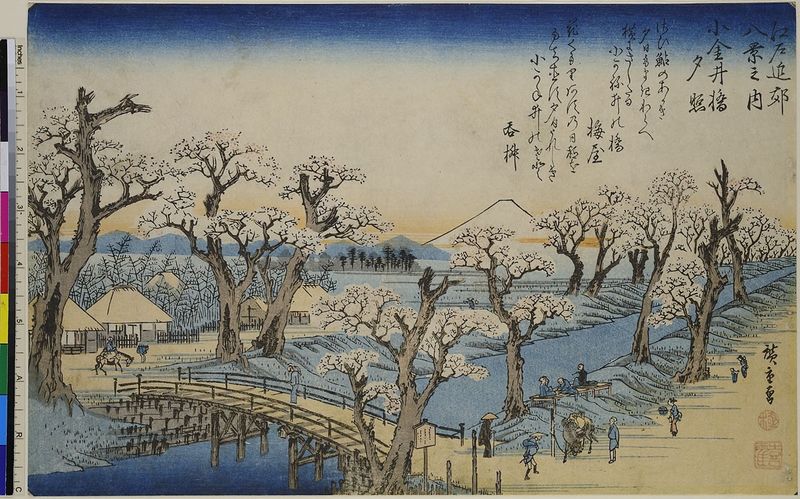
Titel: Abendrot bei der Koganei-Brücke, aus der Serie: Acht Ansichten der Umgebung von Edo
Künstler: Utagawa Hiroshige
Standort: Hamburg
Institution: Museum für Kunst und Gewerbe Hamburg
Schlagwörter: fluss, holzschnitt, berge, gebirge, vulkan, druckgraphik, druckgrafik, viadukt, pflaume, zeit, farbholzschnitt, edo, fuji, reproduktionen, volcano, druckerzeugnisse, brücke, aquädukt, ukiyo, volcan, pflaumenbaum